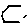
Label: hexagon